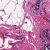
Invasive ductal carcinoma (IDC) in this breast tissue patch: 0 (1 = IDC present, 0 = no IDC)